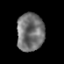
Tissue: prostate
Cell type: T cells
Senescence score: 0.2559
Nuclear area (px): 1018
Mean DAPI intensity: 113.6